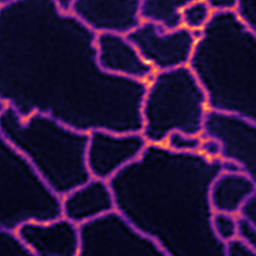
Label: Super-resolution ER image